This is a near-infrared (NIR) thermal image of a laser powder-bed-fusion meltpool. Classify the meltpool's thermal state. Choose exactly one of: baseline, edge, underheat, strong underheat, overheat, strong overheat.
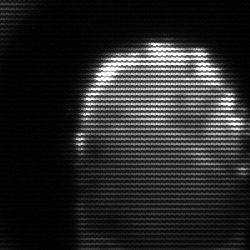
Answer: baseline